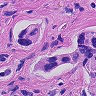
Metastatic tissue present: yes